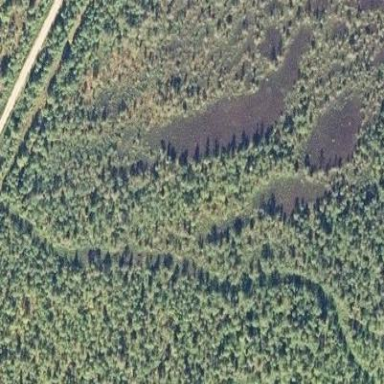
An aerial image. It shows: Bog wetland area.